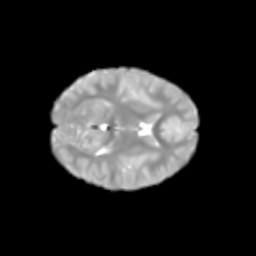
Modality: T2w
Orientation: axial
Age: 6
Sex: male
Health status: healthy